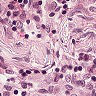
Metastatic tissue present: no